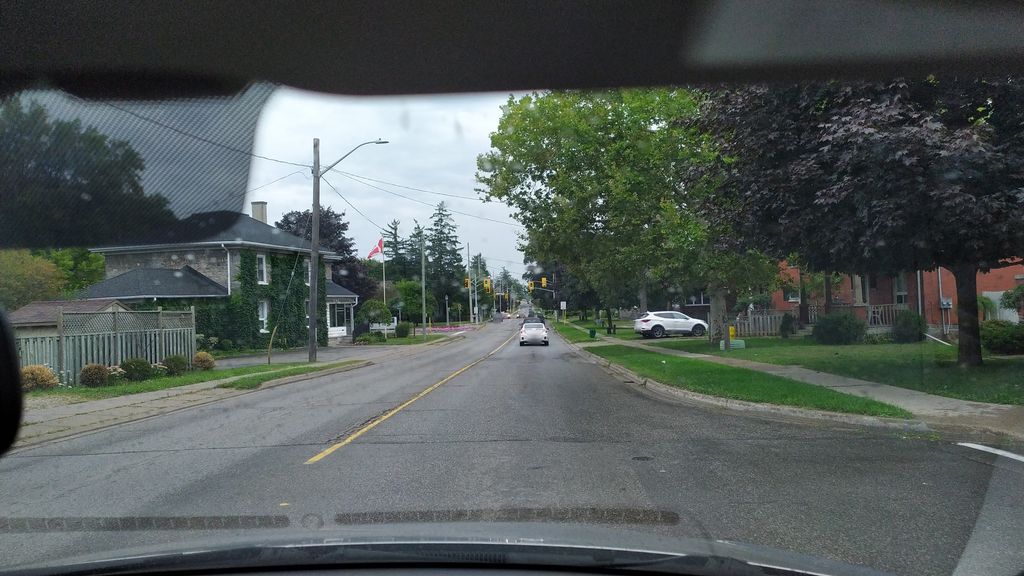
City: kitchener-waterloo